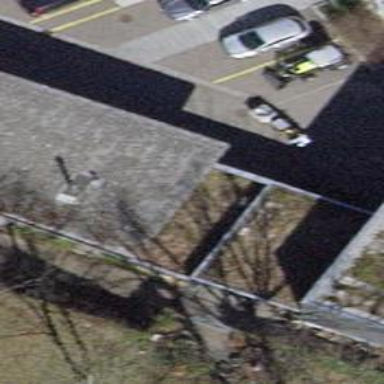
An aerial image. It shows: View of roof of building.